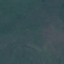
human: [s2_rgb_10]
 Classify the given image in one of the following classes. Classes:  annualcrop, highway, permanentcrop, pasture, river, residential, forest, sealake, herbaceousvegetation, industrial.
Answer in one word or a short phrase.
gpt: Pasture